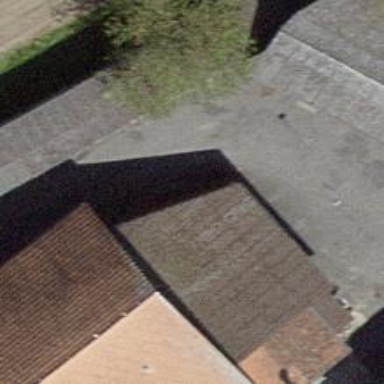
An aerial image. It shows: Barn.